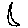
Label: moon